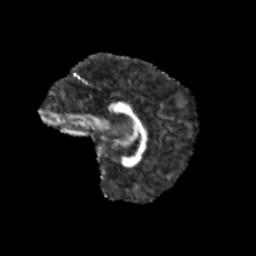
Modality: FA
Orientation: sagittal
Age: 11
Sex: female
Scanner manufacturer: siemens
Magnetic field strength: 3 T
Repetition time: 3.8 s
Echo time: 0.07 s